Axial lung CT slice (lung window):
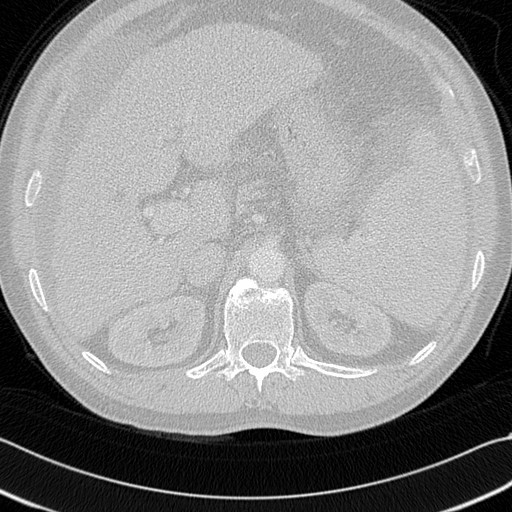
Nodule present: no